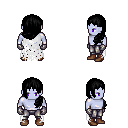
a pixel art fantasy rpg character, male body template, dark elf, purple skin, white tattered cape, metal pants, black left-swept hairstyle, metal gloves, brown shoes, four views (front, back, left, right), 2x2 character sprite sheet, small pixel art, hard edges, no anti-aliasing